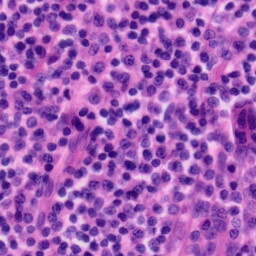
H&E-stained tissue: Tonsil